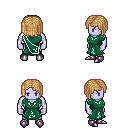
a pixel art fantasy rpg character, male body template, dark elf, purple skin, sash dress, white pants, light blonde pageboy hairstyle, metal boots, four views (front, back, left, right), 2x2 character sprite sheet, small pixel art, hard edges, no anti-aliasing